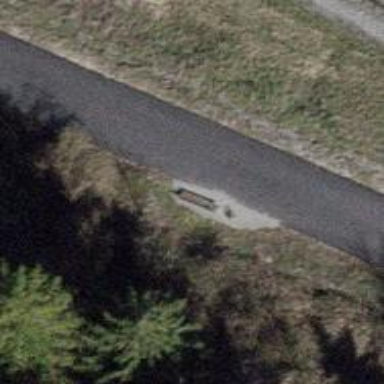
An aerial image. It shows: Bench.